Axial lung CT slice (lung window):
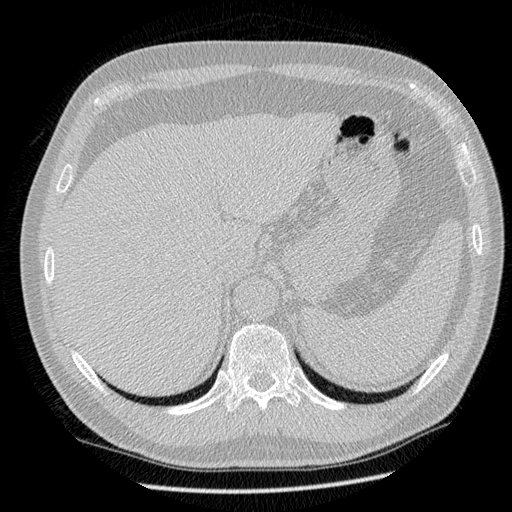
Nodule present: no